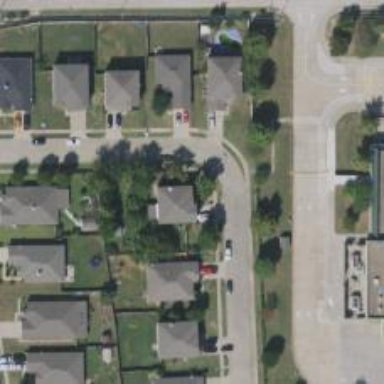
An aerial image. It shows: Smooth asphalt road in residential area.